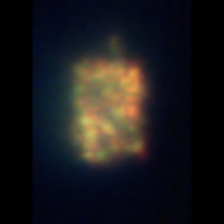
Taxon: Unknown_detritus
Group: Unknown